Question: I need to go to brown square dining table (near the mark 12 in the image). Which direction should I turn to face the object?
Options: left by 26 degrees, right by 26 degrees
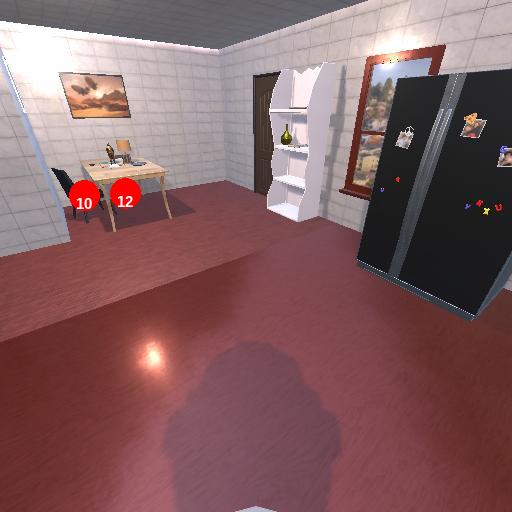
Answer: left by 26 degrees